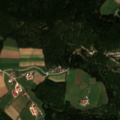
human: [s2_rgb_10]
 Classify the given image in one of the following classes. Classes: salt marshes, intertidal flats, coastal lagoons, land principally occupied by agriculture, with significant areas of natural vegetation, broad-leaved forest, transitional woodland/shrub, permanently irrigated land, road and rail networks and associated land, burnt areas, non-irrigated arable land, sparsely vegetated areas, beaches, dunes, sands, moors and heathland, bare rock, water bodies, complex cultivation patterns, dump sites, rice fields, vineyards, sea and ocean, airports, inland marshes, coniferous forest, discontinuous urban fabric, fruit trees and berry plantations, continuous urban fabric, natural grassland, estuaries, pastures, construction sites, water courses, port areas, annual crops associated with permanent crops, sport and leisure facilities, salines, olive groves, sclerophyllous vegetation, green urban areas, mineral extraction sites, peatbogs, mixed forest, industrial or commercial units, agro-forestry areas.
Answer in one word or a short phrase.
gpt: non-irrigated arable land, complex cultivation patterns, land principally occupied by agriculture, with significant areas of natural vegetation, coniferous forest, mixed forest